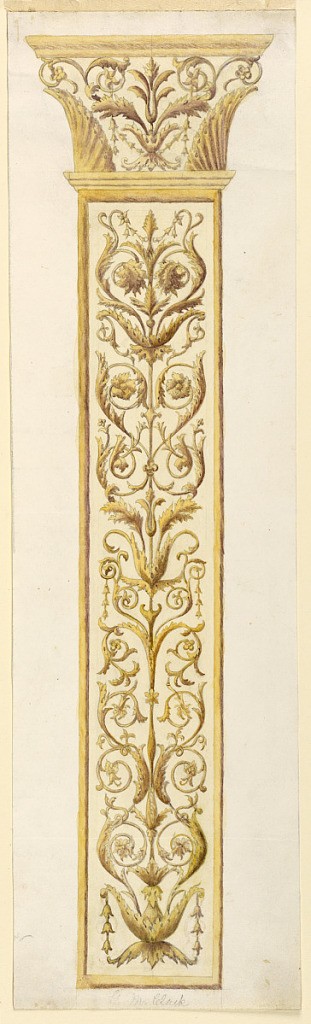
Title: Design for an Ornamental Colonette
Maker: Gertrude M. Clarke
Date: ca. 1896
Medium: Pencil and yellow and brown watercolors on paper
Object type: Drawing
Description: Vertical rectangle. Design for an ornamental colonette in the Italian Renaissance style, composed of flat shaft with arabesque pattern, and a capital with arabesque pattern and acanthus leaves at the angles.